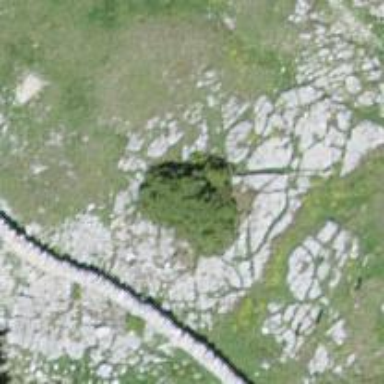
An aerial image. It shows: Needle-leaved tree in natural setting.